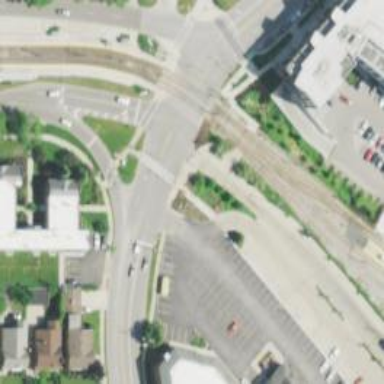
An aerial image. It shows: Railway crossing.